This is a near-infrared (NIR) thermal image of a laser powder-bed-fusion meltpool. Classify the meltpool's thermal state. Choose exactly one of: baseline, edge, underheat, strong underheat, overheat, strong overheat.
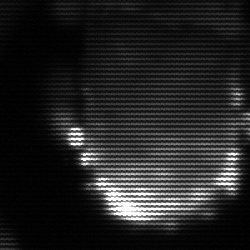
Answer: baseline